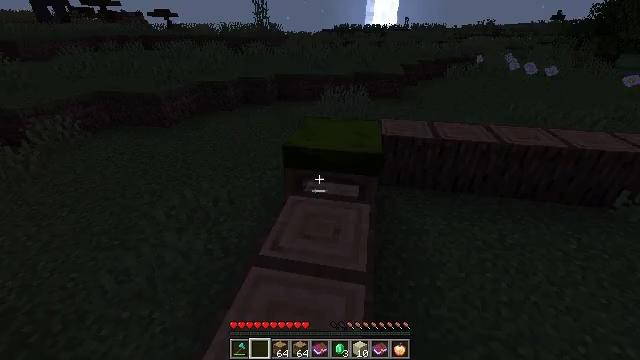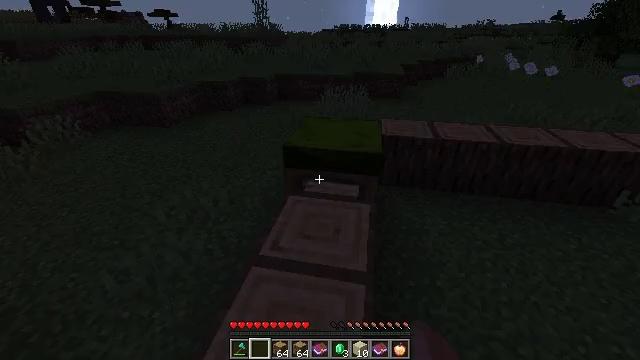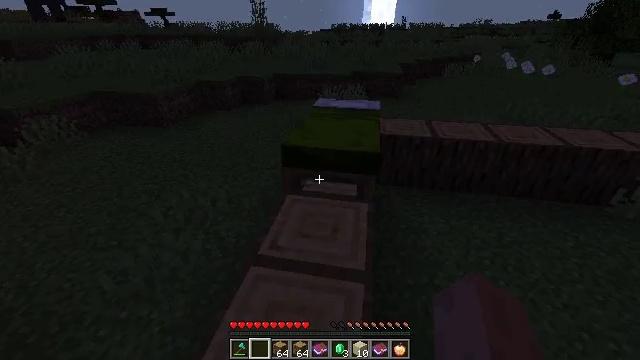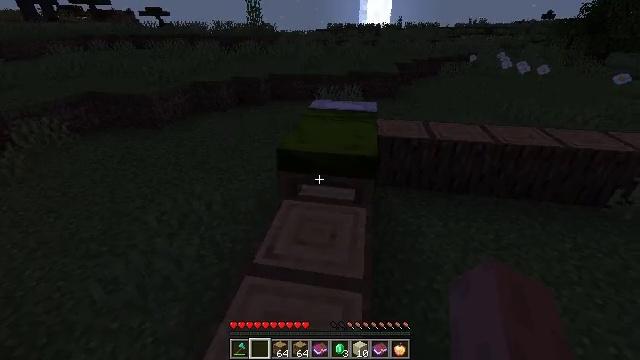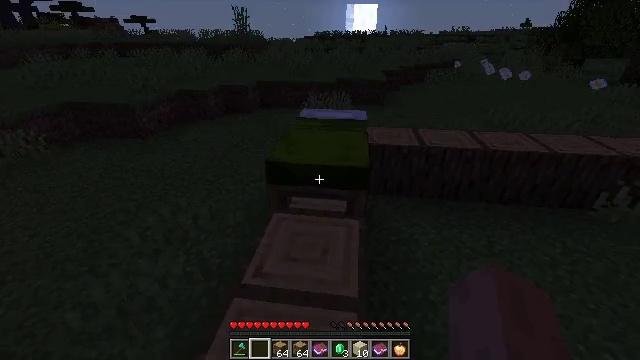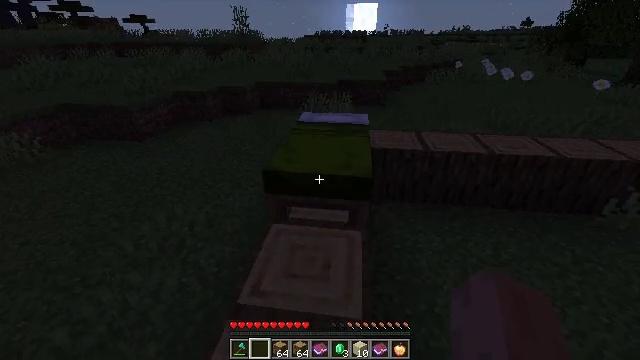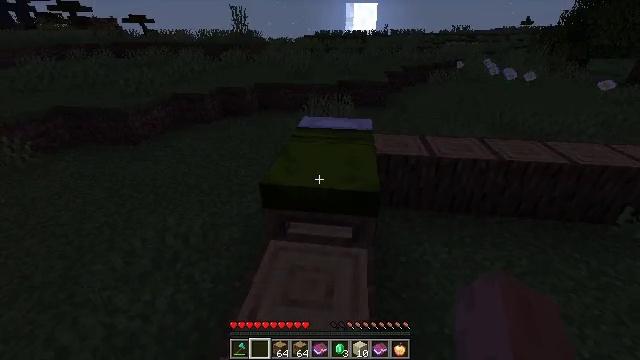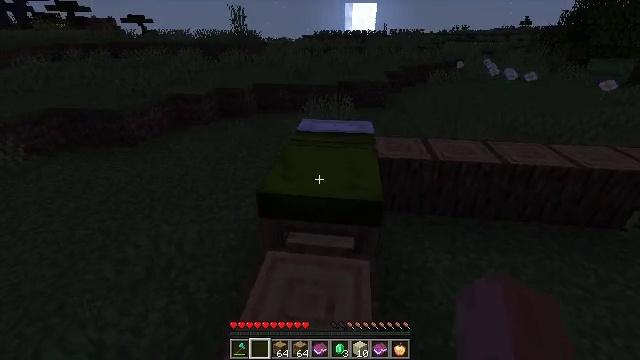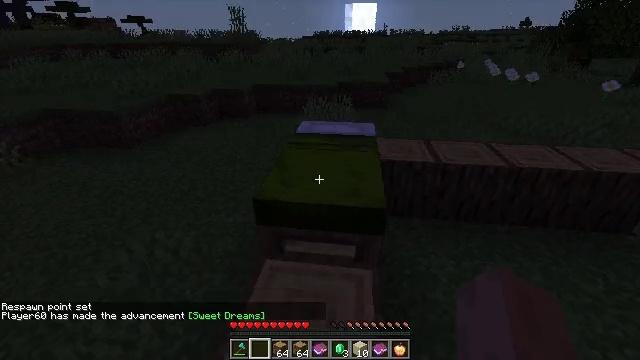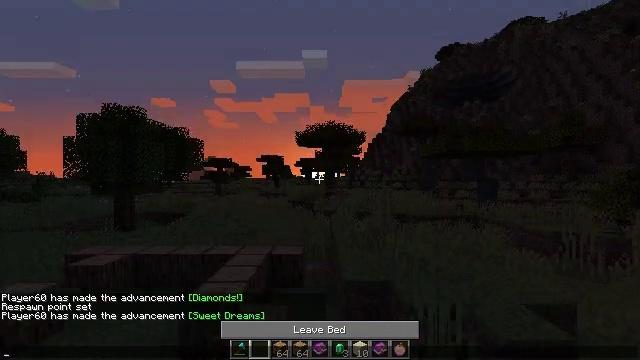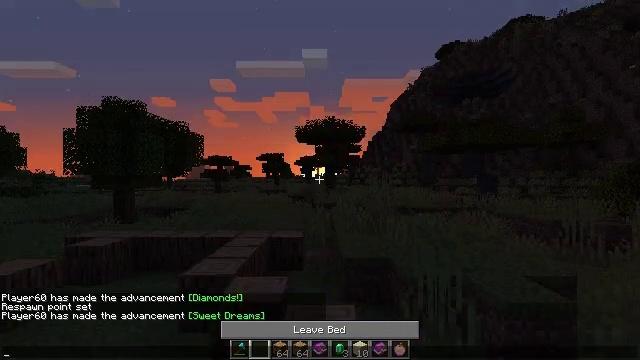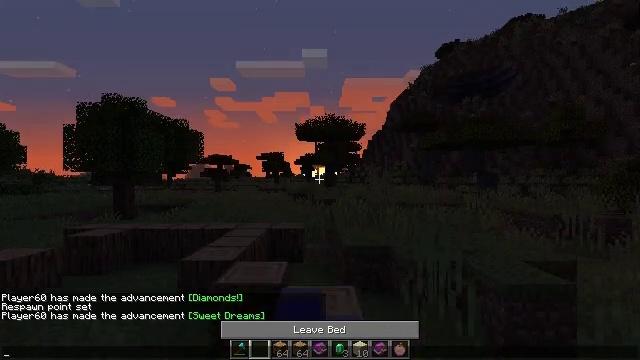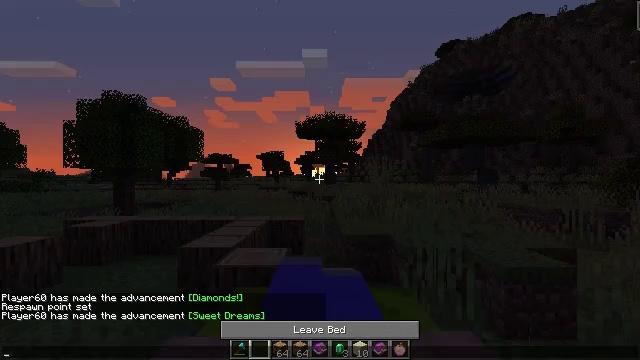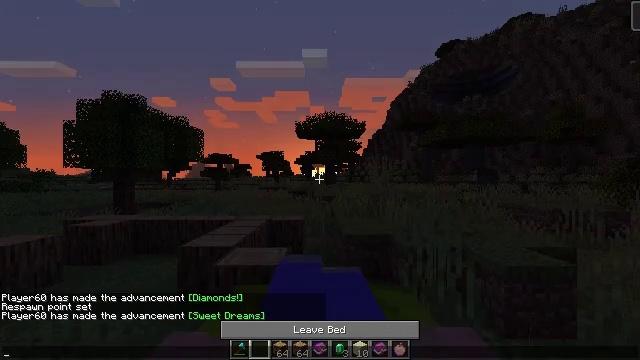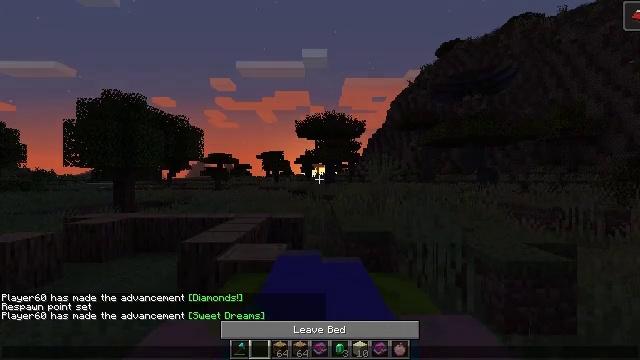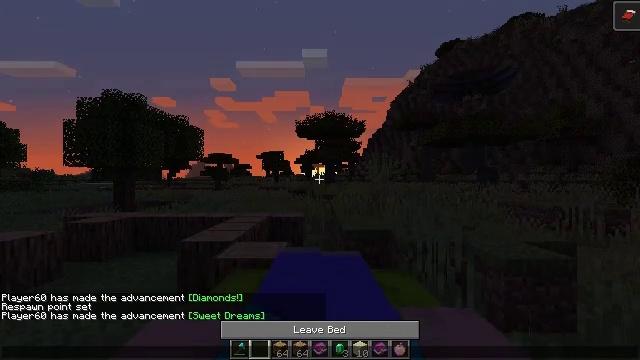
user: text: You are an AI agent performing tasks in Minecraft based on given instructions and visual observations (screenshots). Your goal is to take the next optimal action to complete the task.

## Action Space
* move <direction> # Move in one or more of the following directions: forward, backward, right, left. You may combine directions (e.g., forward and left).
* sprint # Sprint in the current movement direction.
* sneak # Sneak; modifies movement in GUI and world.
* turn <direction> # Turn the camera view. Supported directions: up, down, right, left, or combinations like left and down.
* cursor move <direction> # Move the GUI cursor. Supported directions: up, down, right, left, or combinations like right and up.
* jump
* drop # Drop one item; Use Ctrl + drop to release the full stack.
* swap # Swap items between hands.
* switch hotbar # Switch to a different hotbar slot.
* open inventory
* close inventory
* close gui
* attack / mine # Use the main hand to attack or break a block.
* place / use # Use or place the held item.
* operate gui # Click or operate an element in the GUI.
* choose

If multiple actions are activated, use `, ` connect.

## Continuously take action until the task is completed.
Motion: motion action
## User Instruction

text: Recycle the green bed.
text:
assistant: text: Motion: no_op
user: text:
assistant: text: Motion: no_op
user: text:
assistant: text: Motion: move forward, use / place
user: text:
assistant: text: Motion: move forward, turn right and up, use / place
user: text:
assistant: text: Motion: move forward
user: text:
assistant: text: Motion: move forward
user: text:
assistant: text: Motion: no_op
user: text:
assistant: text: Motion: no_op
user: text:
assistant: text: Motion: use / place
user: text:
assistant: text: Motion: choose, open gui
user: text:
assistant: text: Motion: choose
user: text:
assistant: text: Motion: no_op
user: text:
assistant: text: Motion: no_op
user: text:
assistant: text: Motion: no_op
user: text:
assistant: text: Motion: no_op
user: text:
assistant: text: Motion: no_op
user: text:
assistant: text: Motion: no_op
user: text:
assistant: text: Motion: no_op
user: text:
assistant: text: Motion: no_op
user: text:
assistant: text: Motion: cursor move right and up
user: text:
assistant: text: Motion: no_op
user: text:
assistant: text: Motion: no_op
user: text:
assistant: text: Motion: no_op
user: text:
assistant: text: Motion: no_op
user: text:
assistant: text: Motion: no_op
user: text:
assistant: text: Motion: no_op
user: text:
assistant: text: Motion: no_op
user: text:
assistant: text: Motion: no_op
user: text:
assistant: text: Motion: no_op
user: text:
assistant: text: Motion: no_op